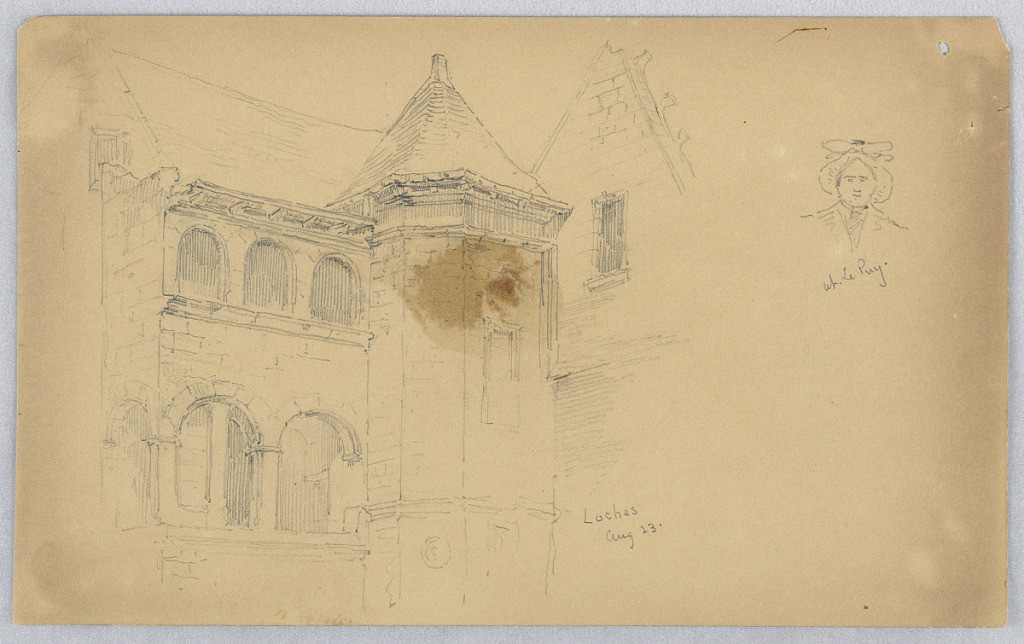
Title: Sketch if Loches and Female Bust
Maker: Arnold William Brunner, American, 1857–1925
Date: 1883
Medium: Graphite on brwon paper
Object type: Drawing
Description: In courtyard, tower, center left. Bust of woman facing viewer, upper right.